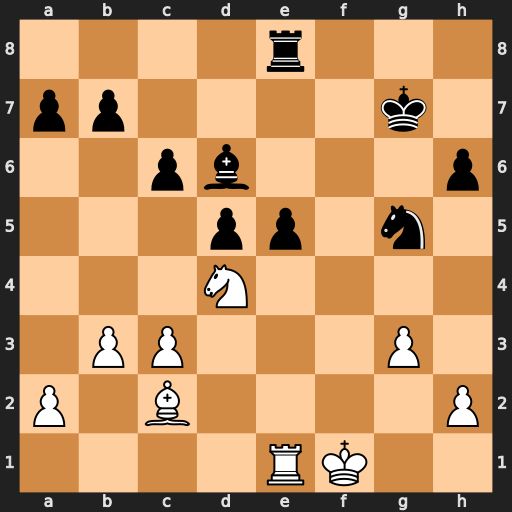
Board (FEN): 4r3/pp4k1/2pb3p/3pp1n1/3N4/1PP3P1/P1B4P/4RK2
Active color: w
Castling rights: -
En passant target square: -
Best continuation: Nf5+ Kf6 Nxd6